Interaction volume radius: 10 \u00c5
Interaction volume height: 35 \u00c5
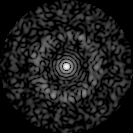
Disorder parameter: 0.8236